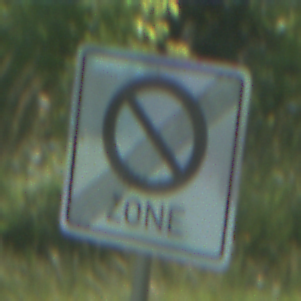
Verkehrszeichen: EndeEingeschraenktesHalteverbotZone
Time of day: MorningAfternoon
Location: Outdoor (Nature)
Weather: Clear
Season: NotSpecified
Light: Natural